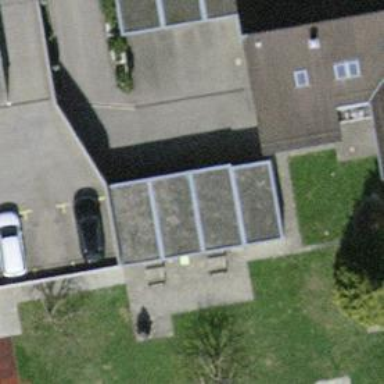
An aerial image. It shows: Garage.